Aerial crown-view tile of a tropical tree (Barro Colorado Island, Panama), acquired 20250915:
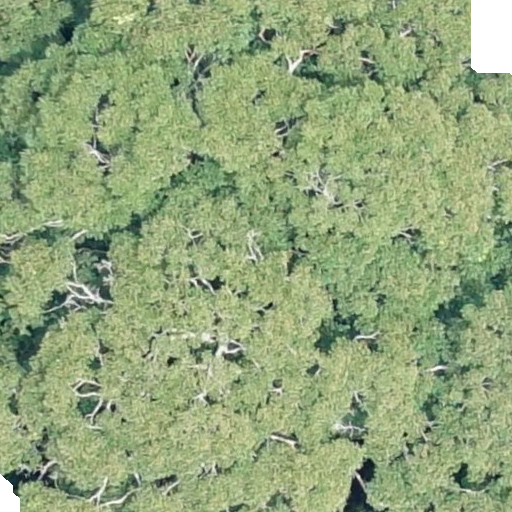
Species: Dipteryx oleifera
GBIF accepted scientific name: Dipteryx oleifera
Crown area: 648.058 m²